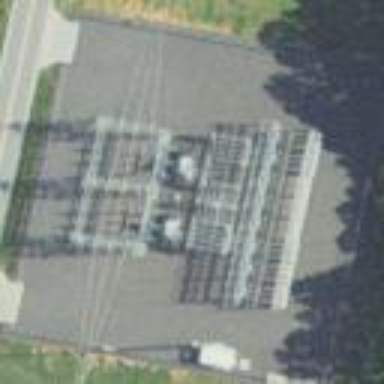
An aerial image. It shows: Distribution level power substation surrounded by fence.